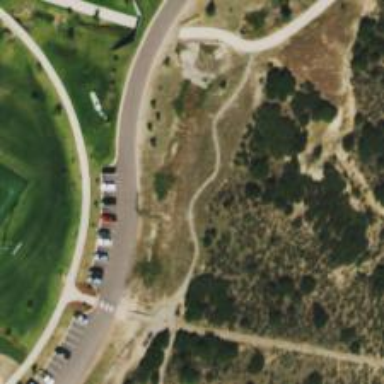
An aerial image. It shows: Path with excellent visibility for trail.